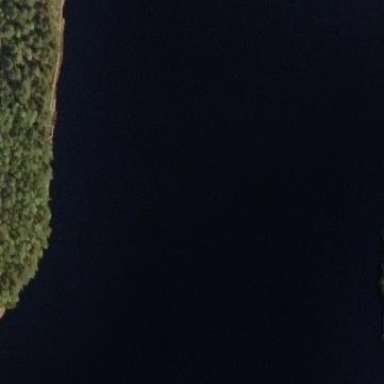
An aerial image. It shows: Serene lake.